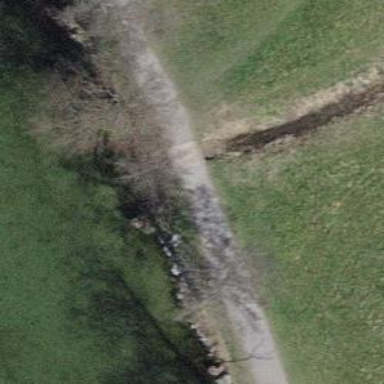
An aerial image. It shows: Footway bridge.